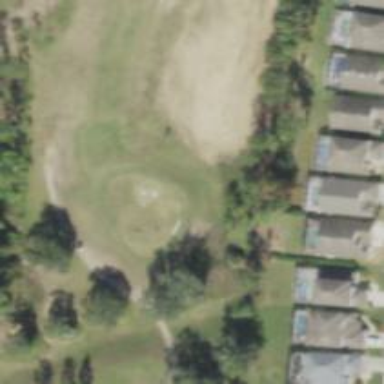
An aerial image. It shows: Golf hole.